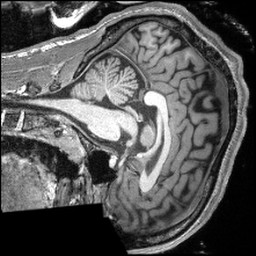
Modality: T1w
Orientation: sagittal
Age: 22
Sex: male
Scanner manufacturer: siemens
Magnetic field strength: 3 T
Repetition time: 2.3 s
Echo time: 0.00308 s